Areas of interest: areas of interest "Educational"
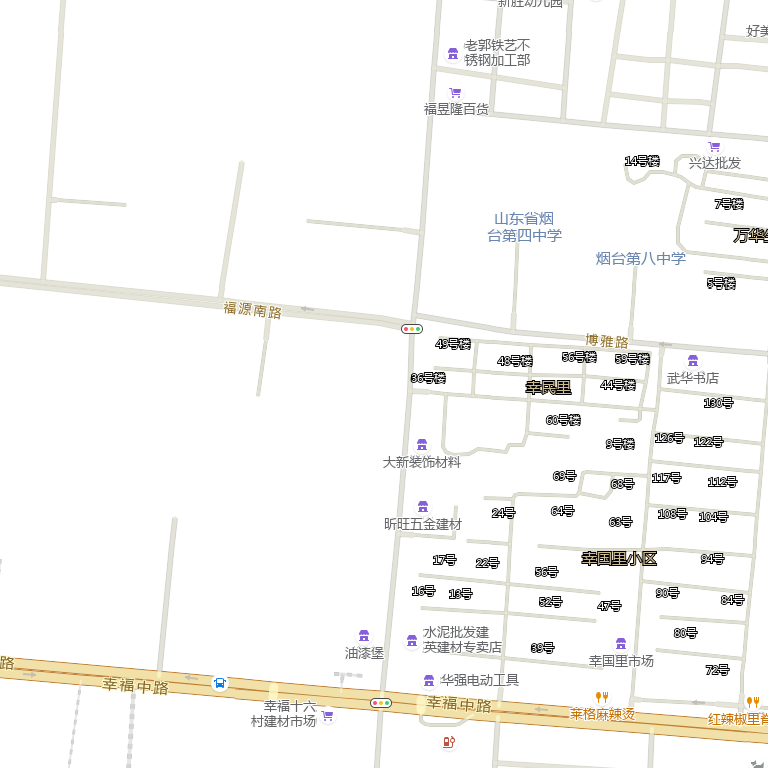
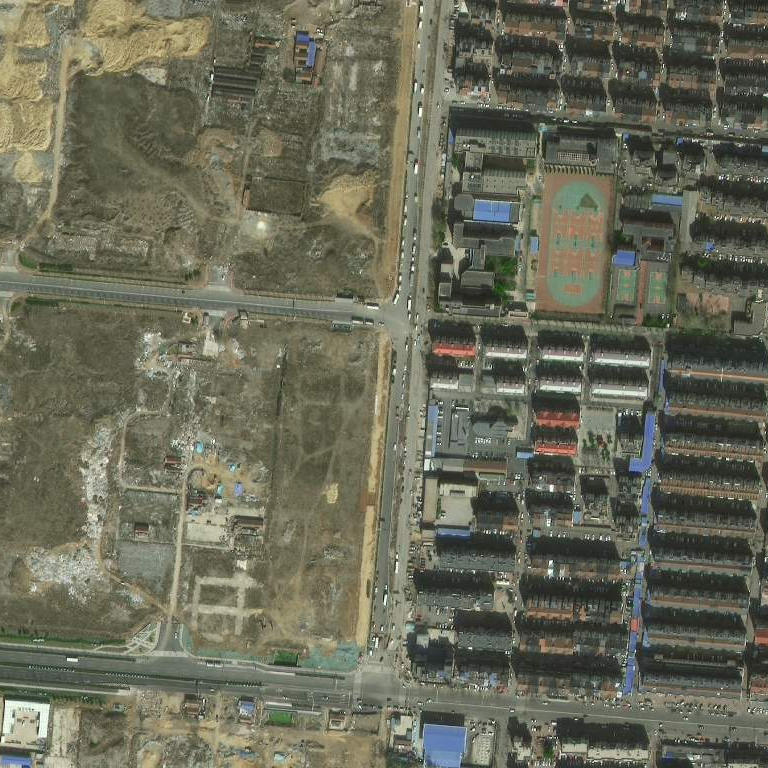